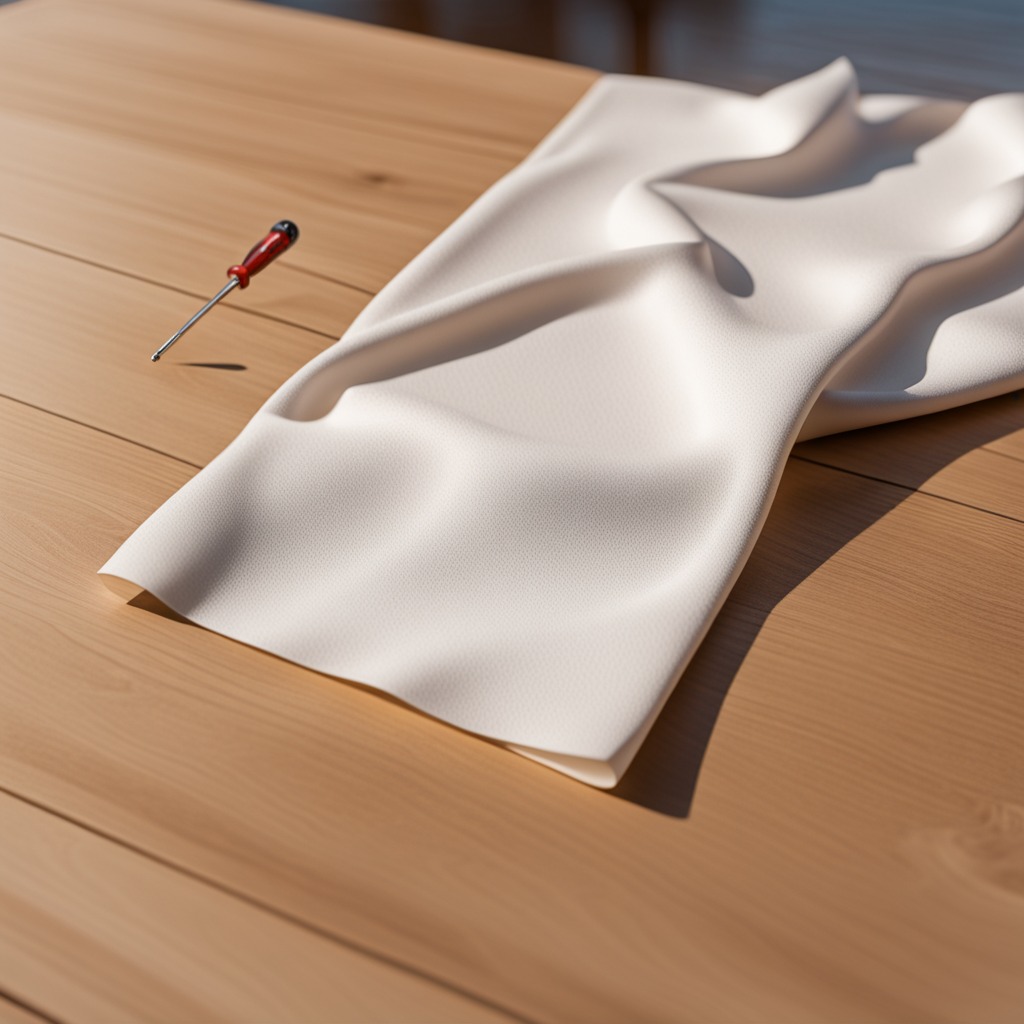
A screwdriver lies on the wooden table.